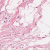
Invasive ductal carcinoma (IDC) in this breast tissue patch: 0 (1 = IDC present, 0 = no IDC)